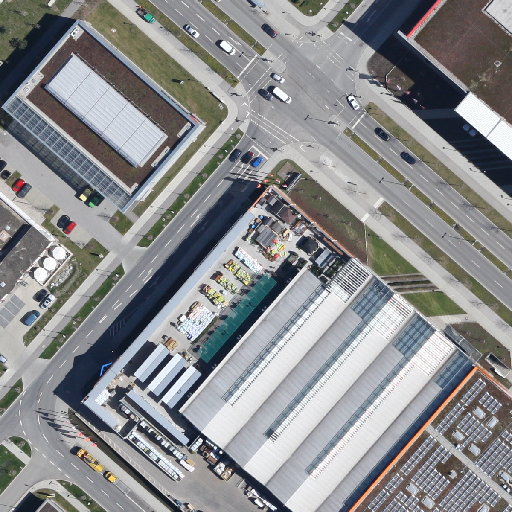
Referring expression: light-duty vehicle